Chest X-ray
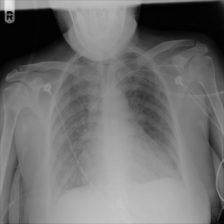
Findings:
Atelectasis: negative
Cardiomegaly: negative
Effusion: negative
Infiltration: positive
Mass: negative
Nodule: negative
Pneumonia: negative
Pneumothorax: negative
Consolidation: negative
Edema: negative
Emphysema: negative
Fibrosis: negative
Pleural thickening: negative
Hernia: negative